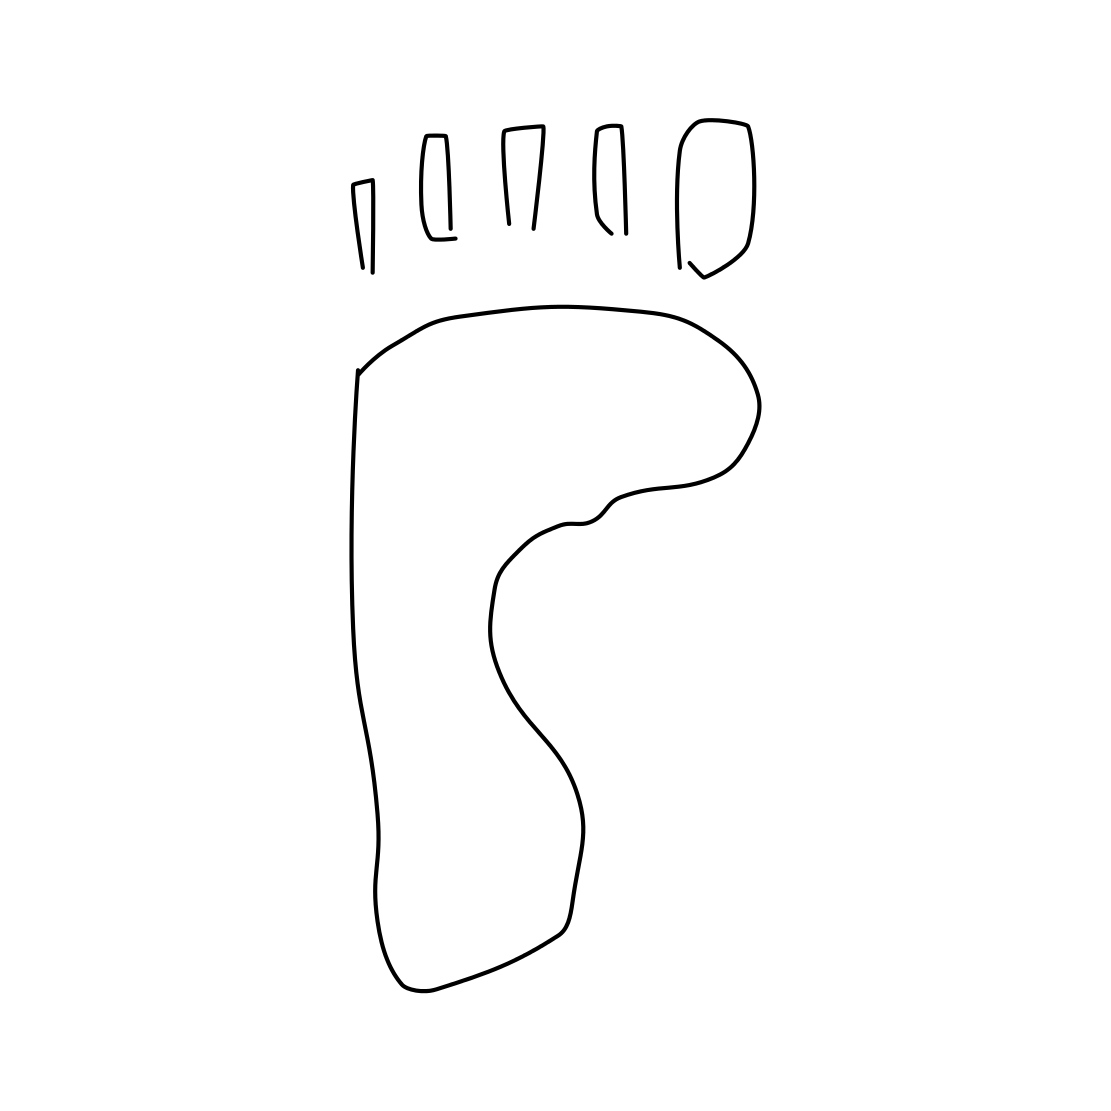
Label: foot